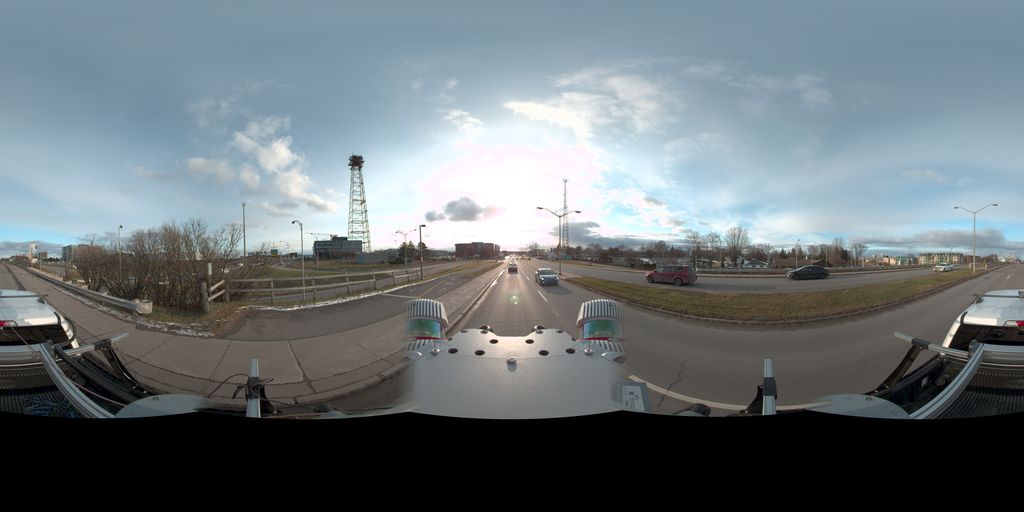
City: quebec_city